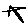
Label: star